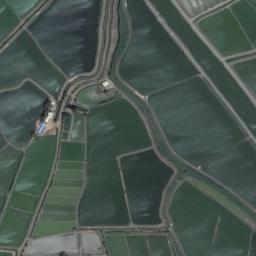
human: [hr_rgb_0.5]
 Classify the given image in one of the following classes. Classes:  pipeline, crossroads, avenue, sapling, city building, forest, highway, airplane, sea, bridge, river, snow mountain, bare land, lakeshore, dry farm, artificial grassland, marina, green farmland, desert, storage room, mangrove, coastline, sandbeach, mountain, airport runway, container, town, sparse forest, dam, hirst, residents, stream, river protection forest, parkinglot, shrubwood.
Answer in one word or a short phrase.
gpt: green farmland